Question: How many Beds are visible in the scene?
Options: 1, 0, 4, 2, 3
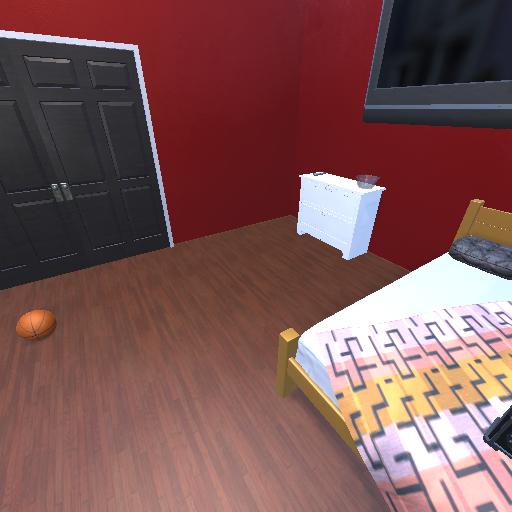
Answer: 1